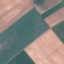
Label: AnnualCrop